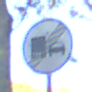
Verkehrszeichen: EndeUeberholverbotKraftfahrzeuge
Umgebung: Outdoor, Urban
Tageszeit: Midday
Wetter: Clear
Licht: Natural
Jahreszeit: NotSpecified
Kontrast: LowContrast